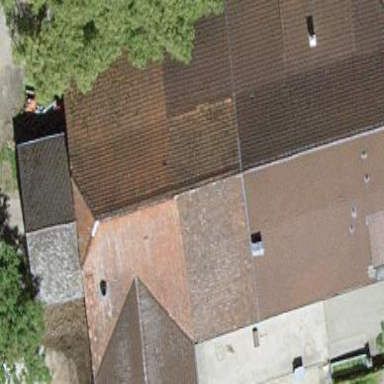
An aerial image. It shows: Farm building.